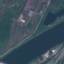
Land use / land cover class: River